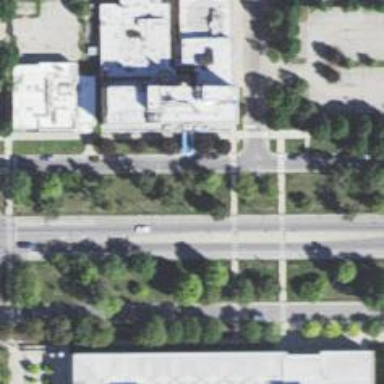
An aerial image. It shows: Footway located on traffic island.